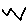
Label: zigzag